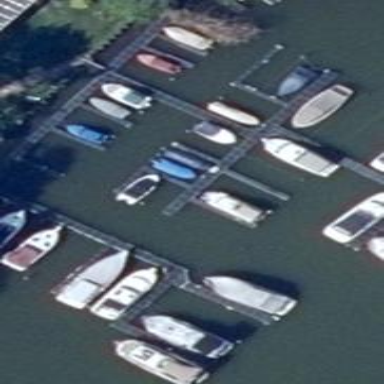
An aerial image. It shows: Man-made pier.